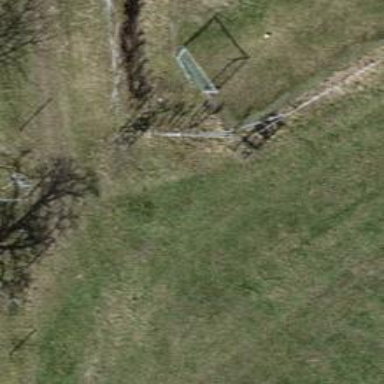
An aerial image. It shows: Fence.